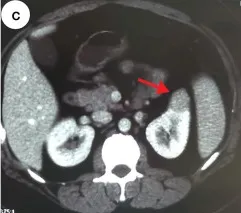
Computed tomography. The enhancement scan shows inhomogeneous enhancement [(B, C), red arrow.
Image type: radiology (ct)